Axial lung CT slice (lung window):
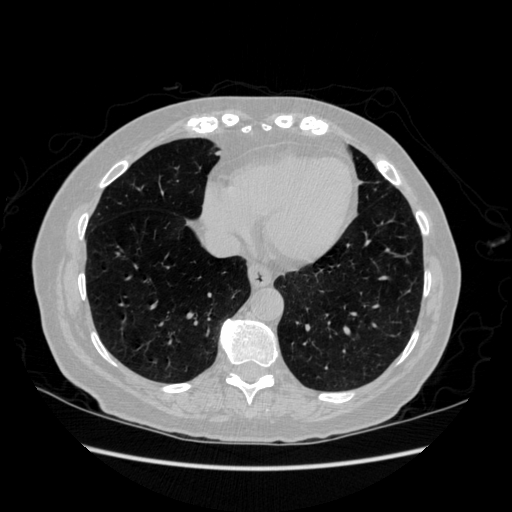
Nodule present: no